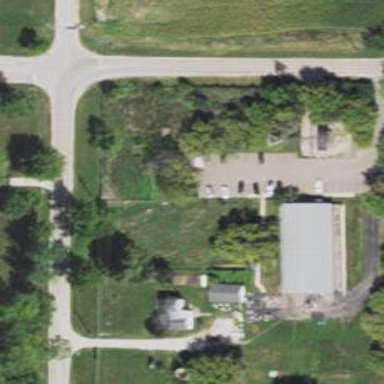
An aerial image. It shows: Animal shelter.